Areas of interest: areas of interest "Logistics and Express Delivery"
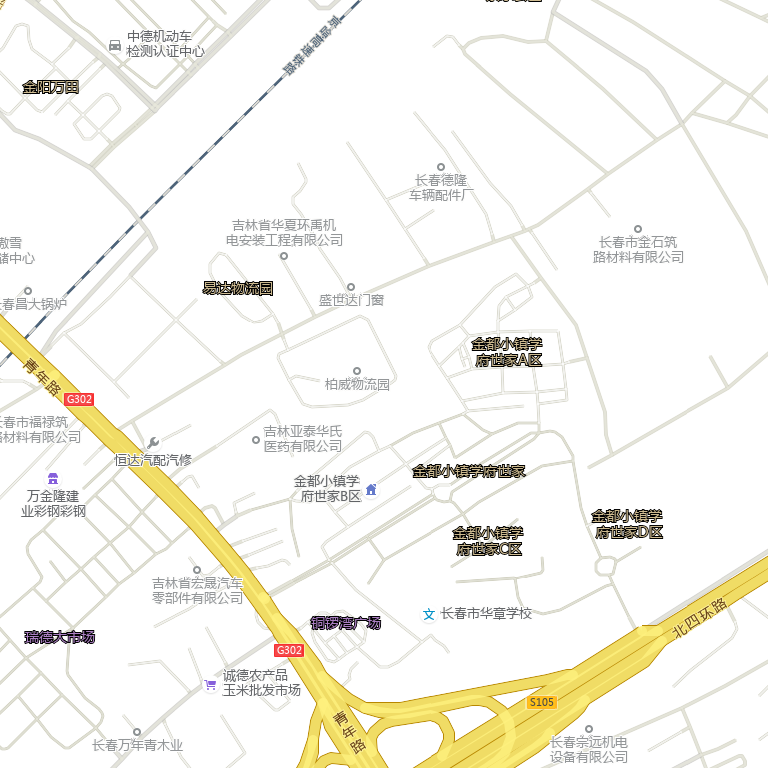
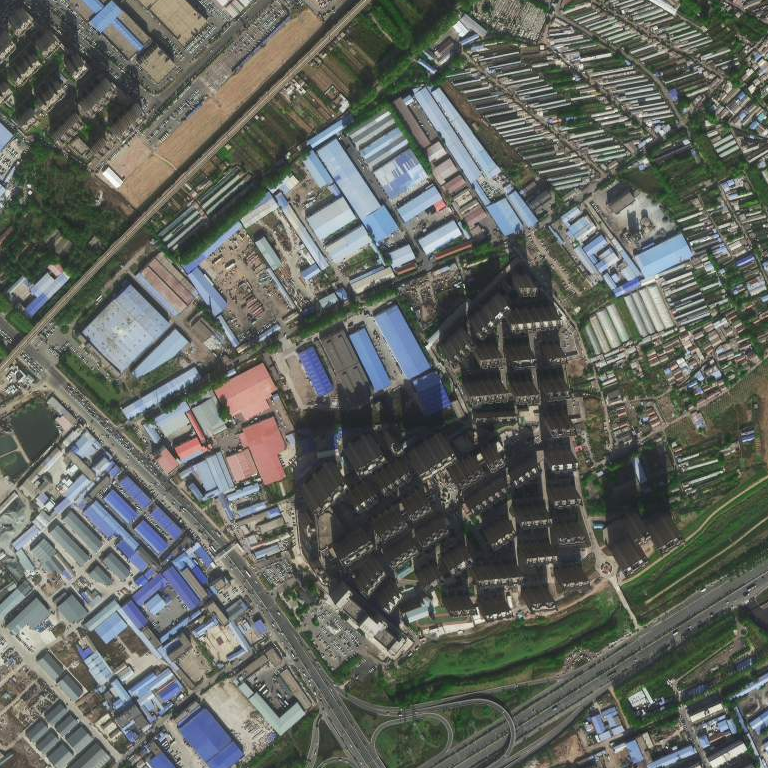